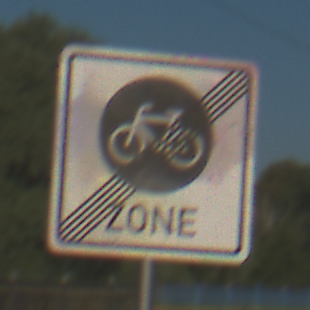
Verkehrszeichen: EndeFahrradzone
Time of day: MorningAfternoon
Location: Outdoor (Urban)
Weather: Clear
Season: NotSpecified
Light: Natural